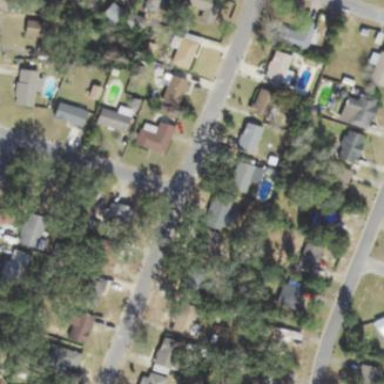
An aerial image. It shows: Residential area composed of single-family homes.